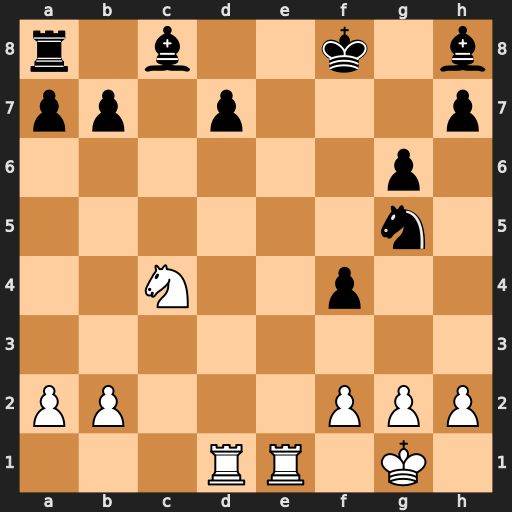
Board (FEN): r1b2k1b/pp1p3p/6p1/6n1/2N2p2/8/PP3PPP/3RR1K1
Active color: w
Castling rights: -
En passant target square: -
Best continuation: Nd6